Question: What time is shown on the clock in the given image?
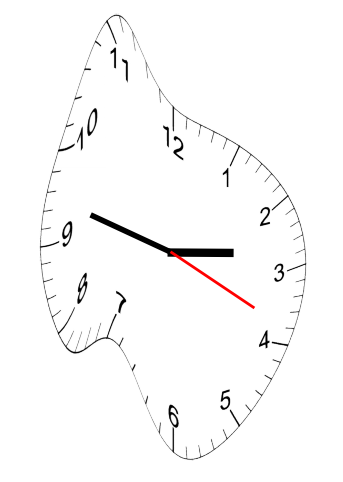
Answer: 02:47:19